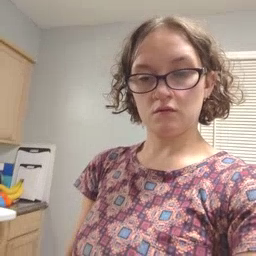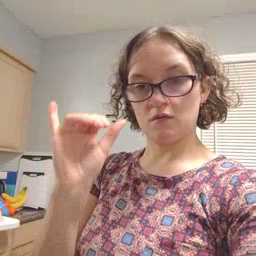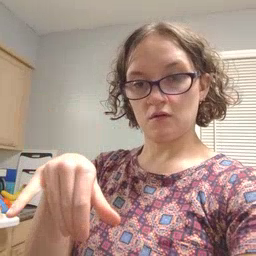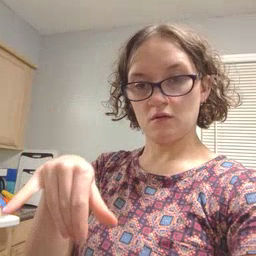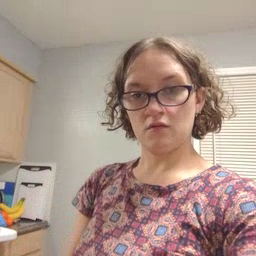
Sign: that